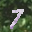
Label: 7